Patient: sex F, age 65
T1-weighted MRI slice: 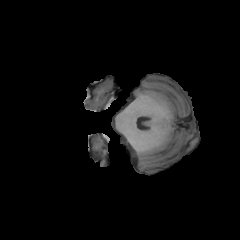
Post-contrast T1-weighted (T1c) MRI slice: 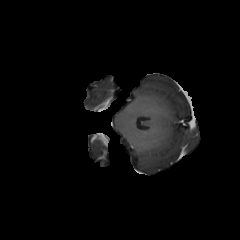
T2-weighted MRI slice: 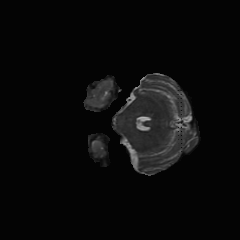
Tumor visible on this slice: no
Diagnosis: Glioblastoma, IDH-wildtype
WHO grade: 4